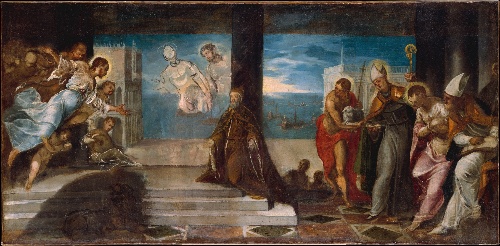
Title: Doge Alvise Mocenigo (1507–1577) Presented to the Redeemer
Artist: Jacopo Tintoretto (Jacopo Robusti)
Artist bio: Italian, Venice 1518/19–1594 Venice
Date: probably 1577
Object type: Painting
Classification: Paintings
Medium: Oil on canvas
Dimensions: 38 1/4 x 78 in. (97.2 x 198.1 cm)
Department: European Paintings
Credit line: John Stewart Kennedy Fund, 1910
Accession year: 1910
Repository: Metropolitan Museum of Art, New York, NY
Tags: Men|Saint Mark|Jesus|Lions|Angels